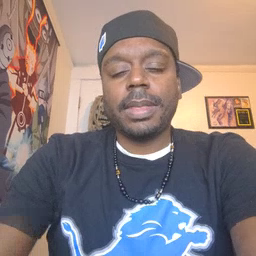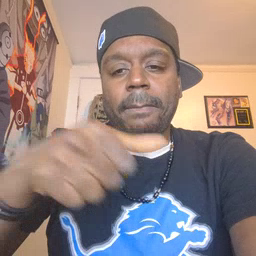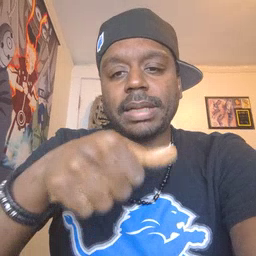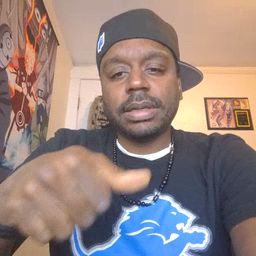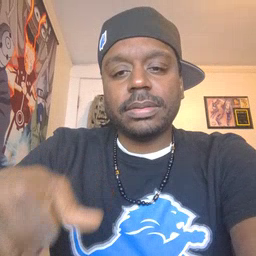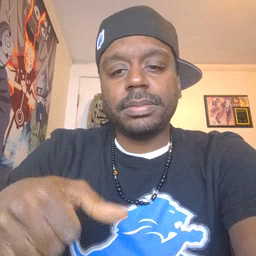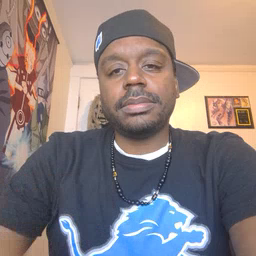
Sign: puzzle